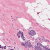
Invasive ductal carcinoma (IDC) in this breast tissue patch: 1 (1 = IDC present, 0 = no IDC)